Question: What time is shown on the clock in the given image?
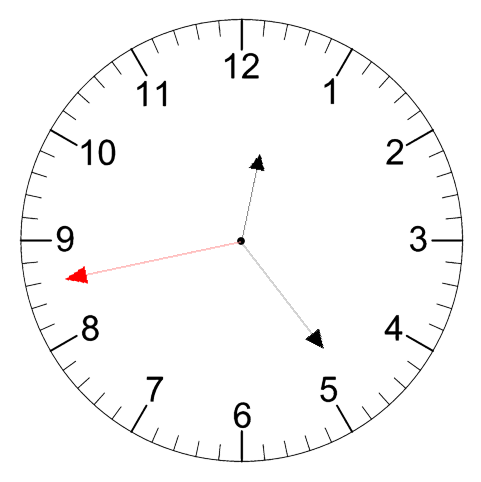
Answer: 12:23:43